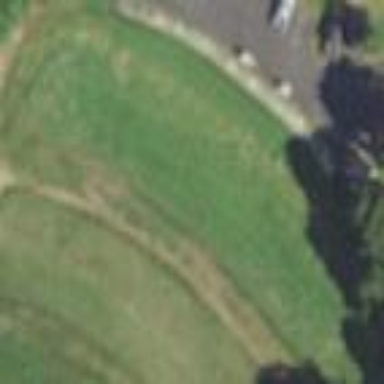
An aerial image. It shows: Golf tee on grassy land.